Question: I have made a user interface which has two JTextAreas. I would like one text area to recieve direct input from the user, and I would then essentially like the other one to mirror it exactly. So this means as well as having the exact same characters added to it, it also correctly matches backspaces and return key presses etc. I have attempted to achieve this by emulating backspace and return keypresses using the Robot(int keycode) function, giving it the right keycode 10 being Enter and 8 being Backspace. If it is a regular character then I simply append it to the second JTextArea. This works fine for the characters and return key presses, but pressing Backspace just draws the unknown character rectangle to the mirroring text area.

Ideally I would like to be able to directly pass the events which occur in the input JTextArea to the ouput JTextArea rather than manually working out the appropriate behavior myself.
This is the part of the program which creates the input JTextArea and assigns a keylistener:
'''
inputBox = new JTextArea();
inputBoxScroller = new JScrollPane();
inputBoxScroller.setViewportView(inputBox);
inputBox.addKeyListener(this);
'''
This is the part of the program which recieves the keylisten events and works out what to do based on the keycode of the keys pressed, which I would like to be changed to somehow 'forward' the keylisten event to the output JTextArea, as this would be more ideal.
'''
public void keyTyped(KeyEvent keyevent) {
String keyPressed = String.valueOf(keyevent.getKeyChar());
int keyCode = keyevent.getKeyCode();
if(keyCode == 10) {
try {
System.out.println(keyevent.toString());
autoKeypresser = new Robot();
outputBox.requestFocus();
autoKeypresser.keyPress(10);
inputBox.requestFocus();
} catch (AWTException e) {
e.printStackTrace();
}
}
if(keyCode == 8) {
try {
autoKeypresser = new Robot();
outputBox.requestFocus();
autoKeypresser.keyPress(8);
inputBox.requestFocus();
} catch (AWTException e) {
e.printStackTrace();
}
} else {
outputBox.append(keyPressed);
}
}
'''
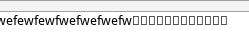
Answer: > I would then essentially like the other one to mirror it exactly
All you need to do is share the model:
'''
JTextArea textArea1 = new JTextArea(...);
JTextArea textArea2 = new JTextArea();
textArea2.setDocument( textArea1.getDocument() );
'''
Now whatever you type in either text area will be reflected in both text areas.